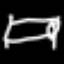
Label: bed